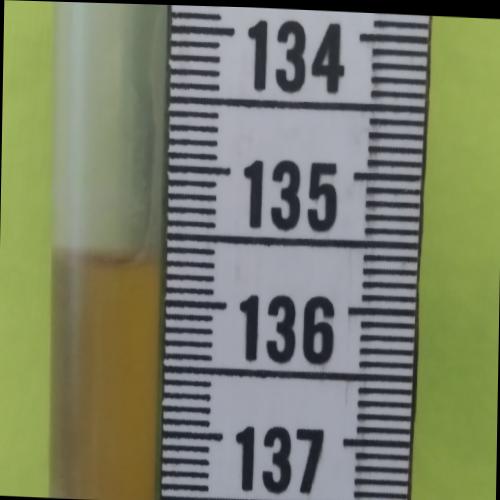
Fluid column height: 136.7 cm